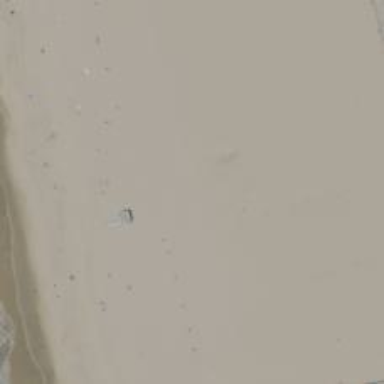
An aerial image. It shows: Lifeguard station.